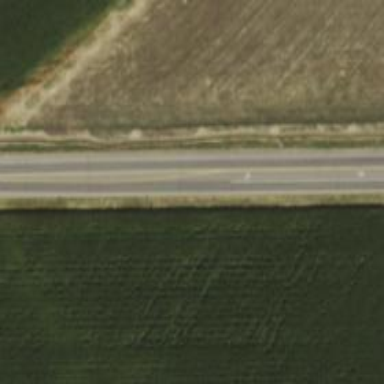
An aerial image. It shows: Primary highway with grade1 tracktype.